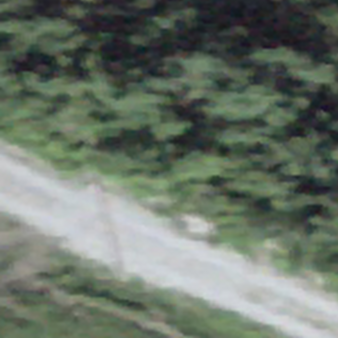
Label: other